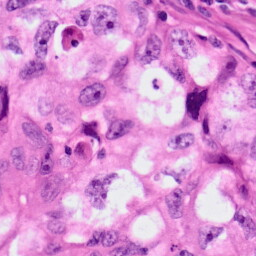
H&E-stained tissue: Lung